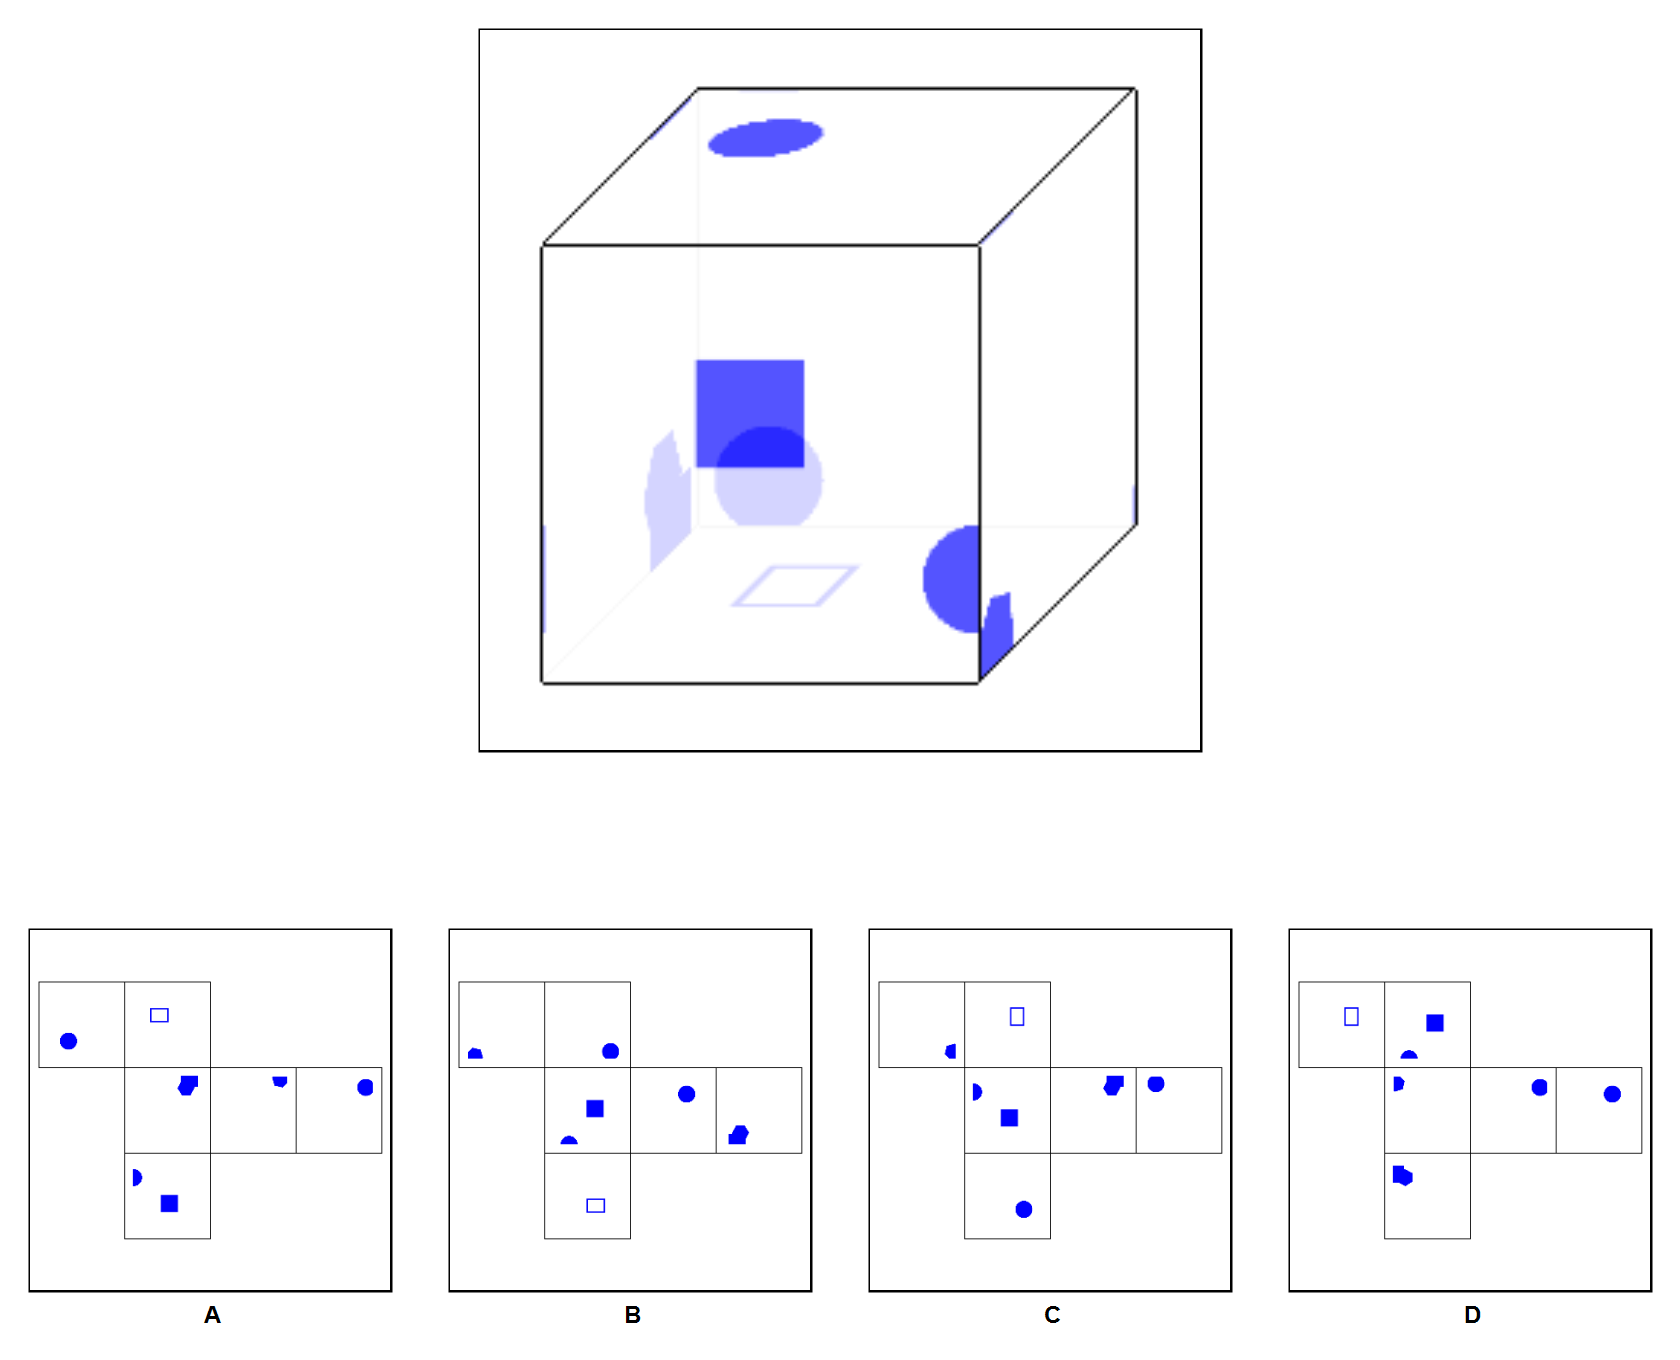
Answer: C